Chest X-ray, PA view. Patient: 50 years old, sex F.
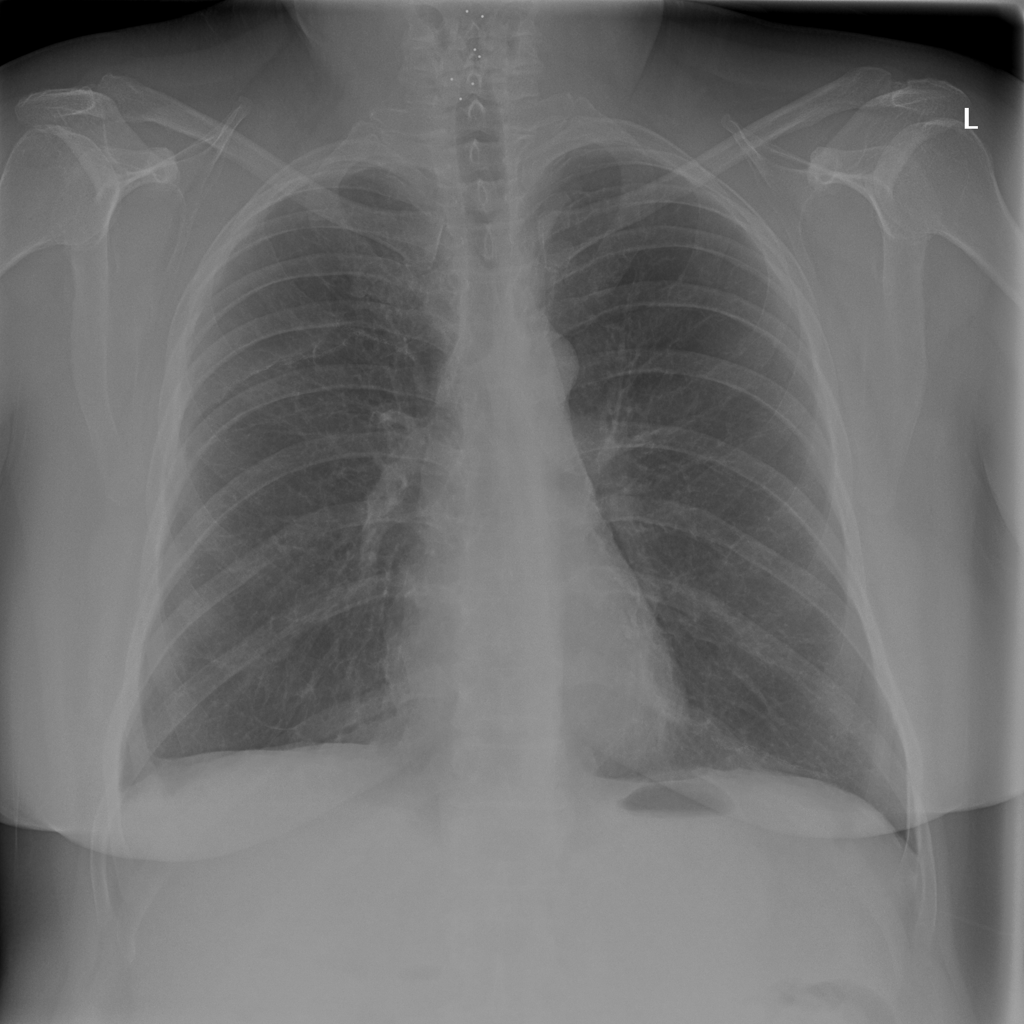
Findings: No Finding